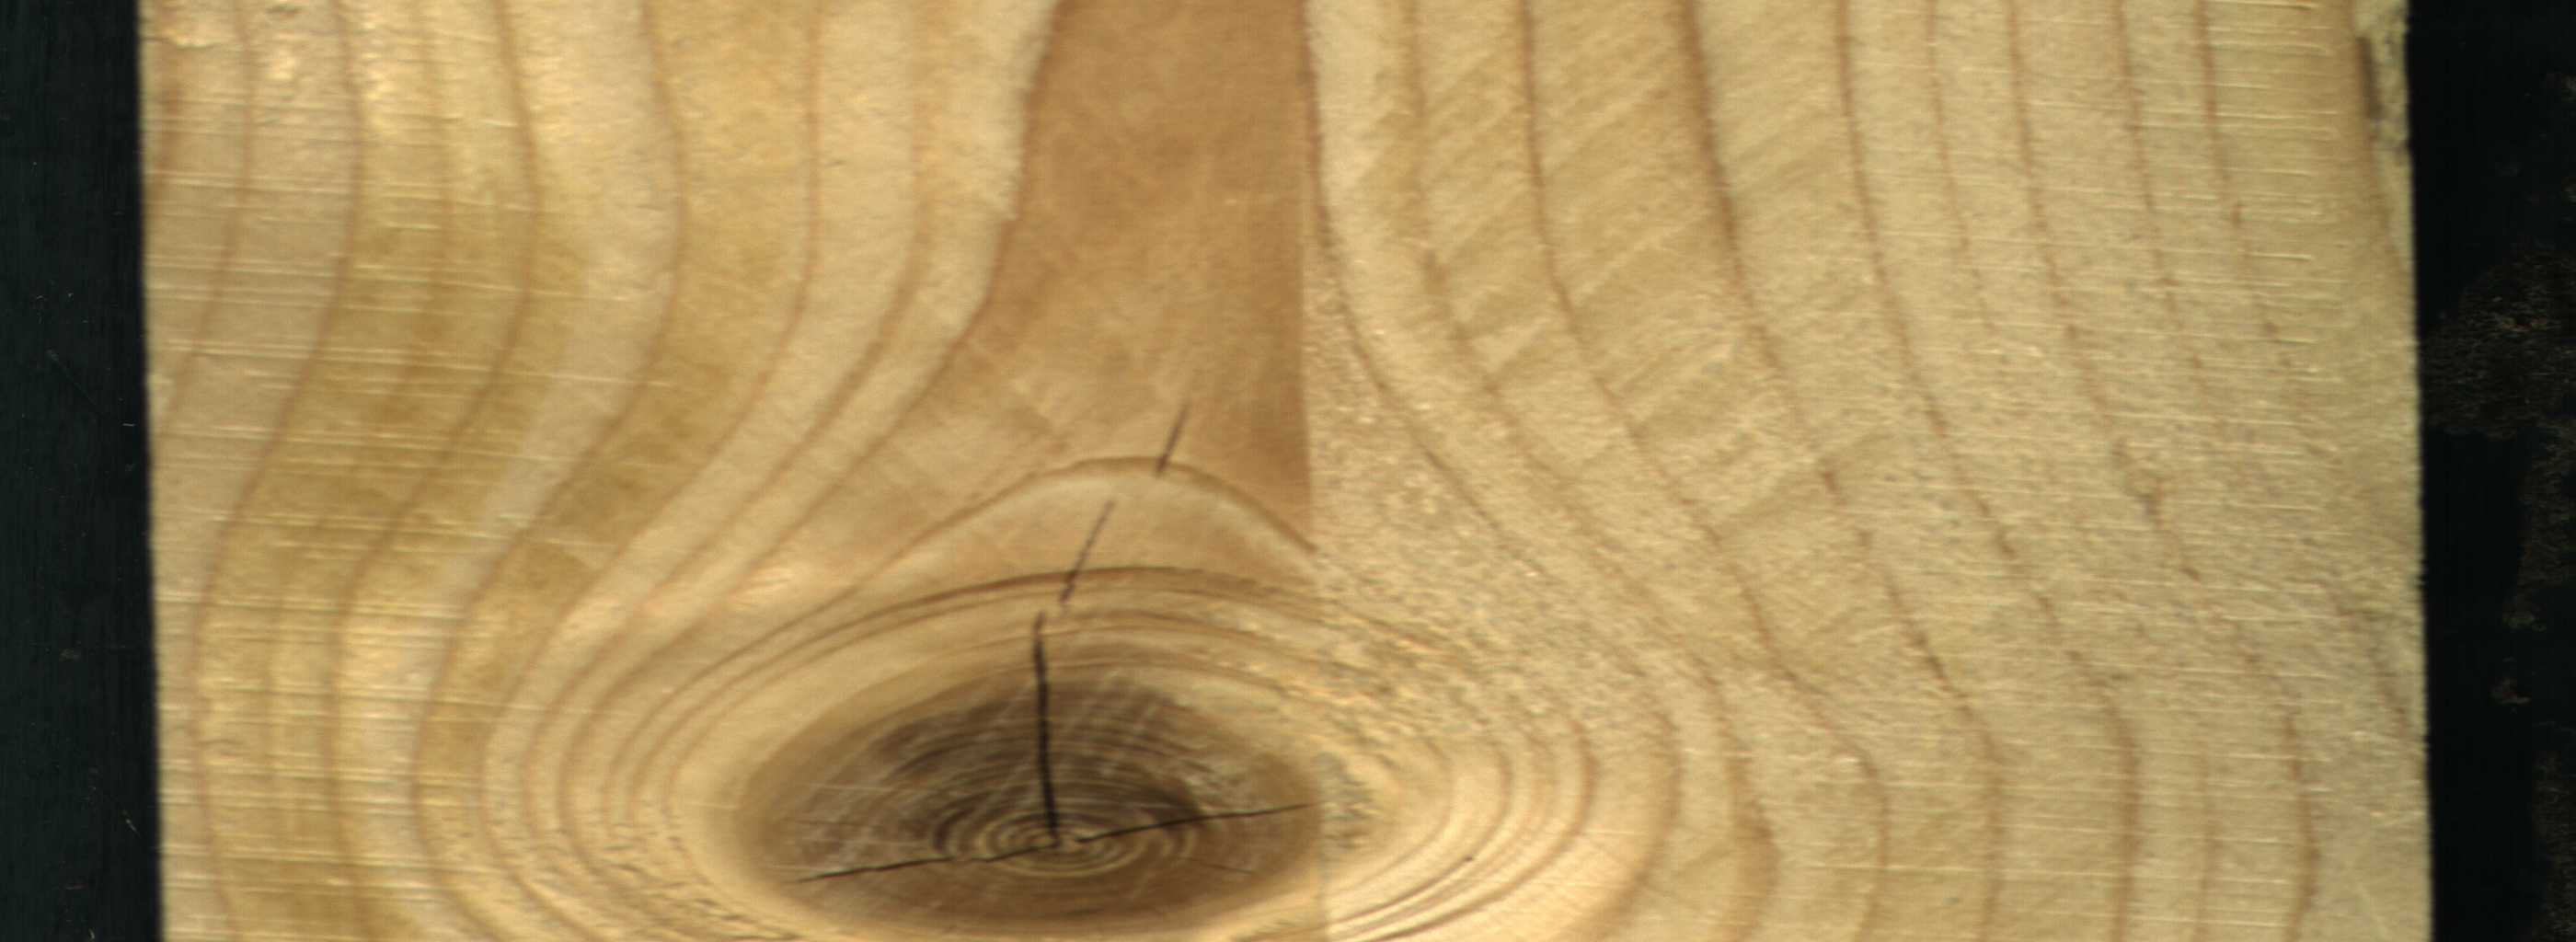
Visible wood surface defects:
Crack
Crack
knot_with_crack